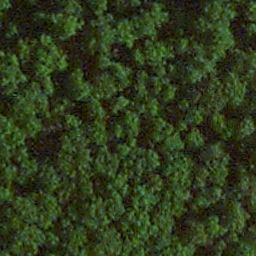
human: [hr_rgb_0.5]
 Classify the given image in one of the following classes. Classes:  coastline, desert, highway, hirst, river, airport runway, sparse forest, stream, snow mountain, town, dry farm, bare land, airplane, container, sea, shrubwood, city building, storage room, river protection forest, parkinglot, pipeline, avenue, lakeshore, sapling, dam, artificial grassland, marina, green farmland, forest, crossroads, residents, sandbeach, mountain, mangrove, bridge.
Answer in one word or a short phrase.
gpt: forest